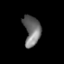
Tissue: lung
Cell type: Myeloid cells
Senescence score: 0.2181
Nuclear area (px): 493
Mean DAPI intensity: 111.72